Question: Is there a way to change the icons for <URL> suchs the C for classes and the M methods. They're a little hard to distinguish on my laptop. Ideally I'd like to change it throughout the IDE but fine if it's just for the project pane or auto complete.

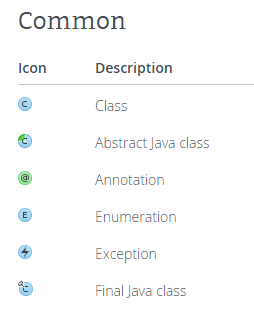
Answer: The icons can't be changed via the UI as far as I know. It is however possible to change them manually. All icons used by IntelliJ are located in '$IDEA_HOME/lib/icons.jar', where '$IDEA_HOME' represents the IntelliJ installation directory.
It might be possible to modify content of this JAR (by unzipping it, changing the icons and creating JAR from it again) and replace the original 'icons.jar' with it. But change such as this will probably be overwritten during IntelliJ upgrade.
One solution would be to package the icons into a plugin. There is a <URL> plugin which does exactly the same thing you want. It is a JAR with the same structure as the 'icons.jar'. Except two things:
- 'META-INF/plugin.xml'- 'com/bulenkov/idea/Idea11IconPack'
I would use this as an inspiration. You can modify the descriptor so that there are no clashes in plugins, and change all of the old icons for your modified ones. One thing I'm not sure about is the implementation class. You could keep it and it might work. Or you could decompile it to see what it does and create your own version.
You can then install the JAR with the plugin descriptor by clicking button in the plugin settings.
Here is also a <URL> which might be useful.